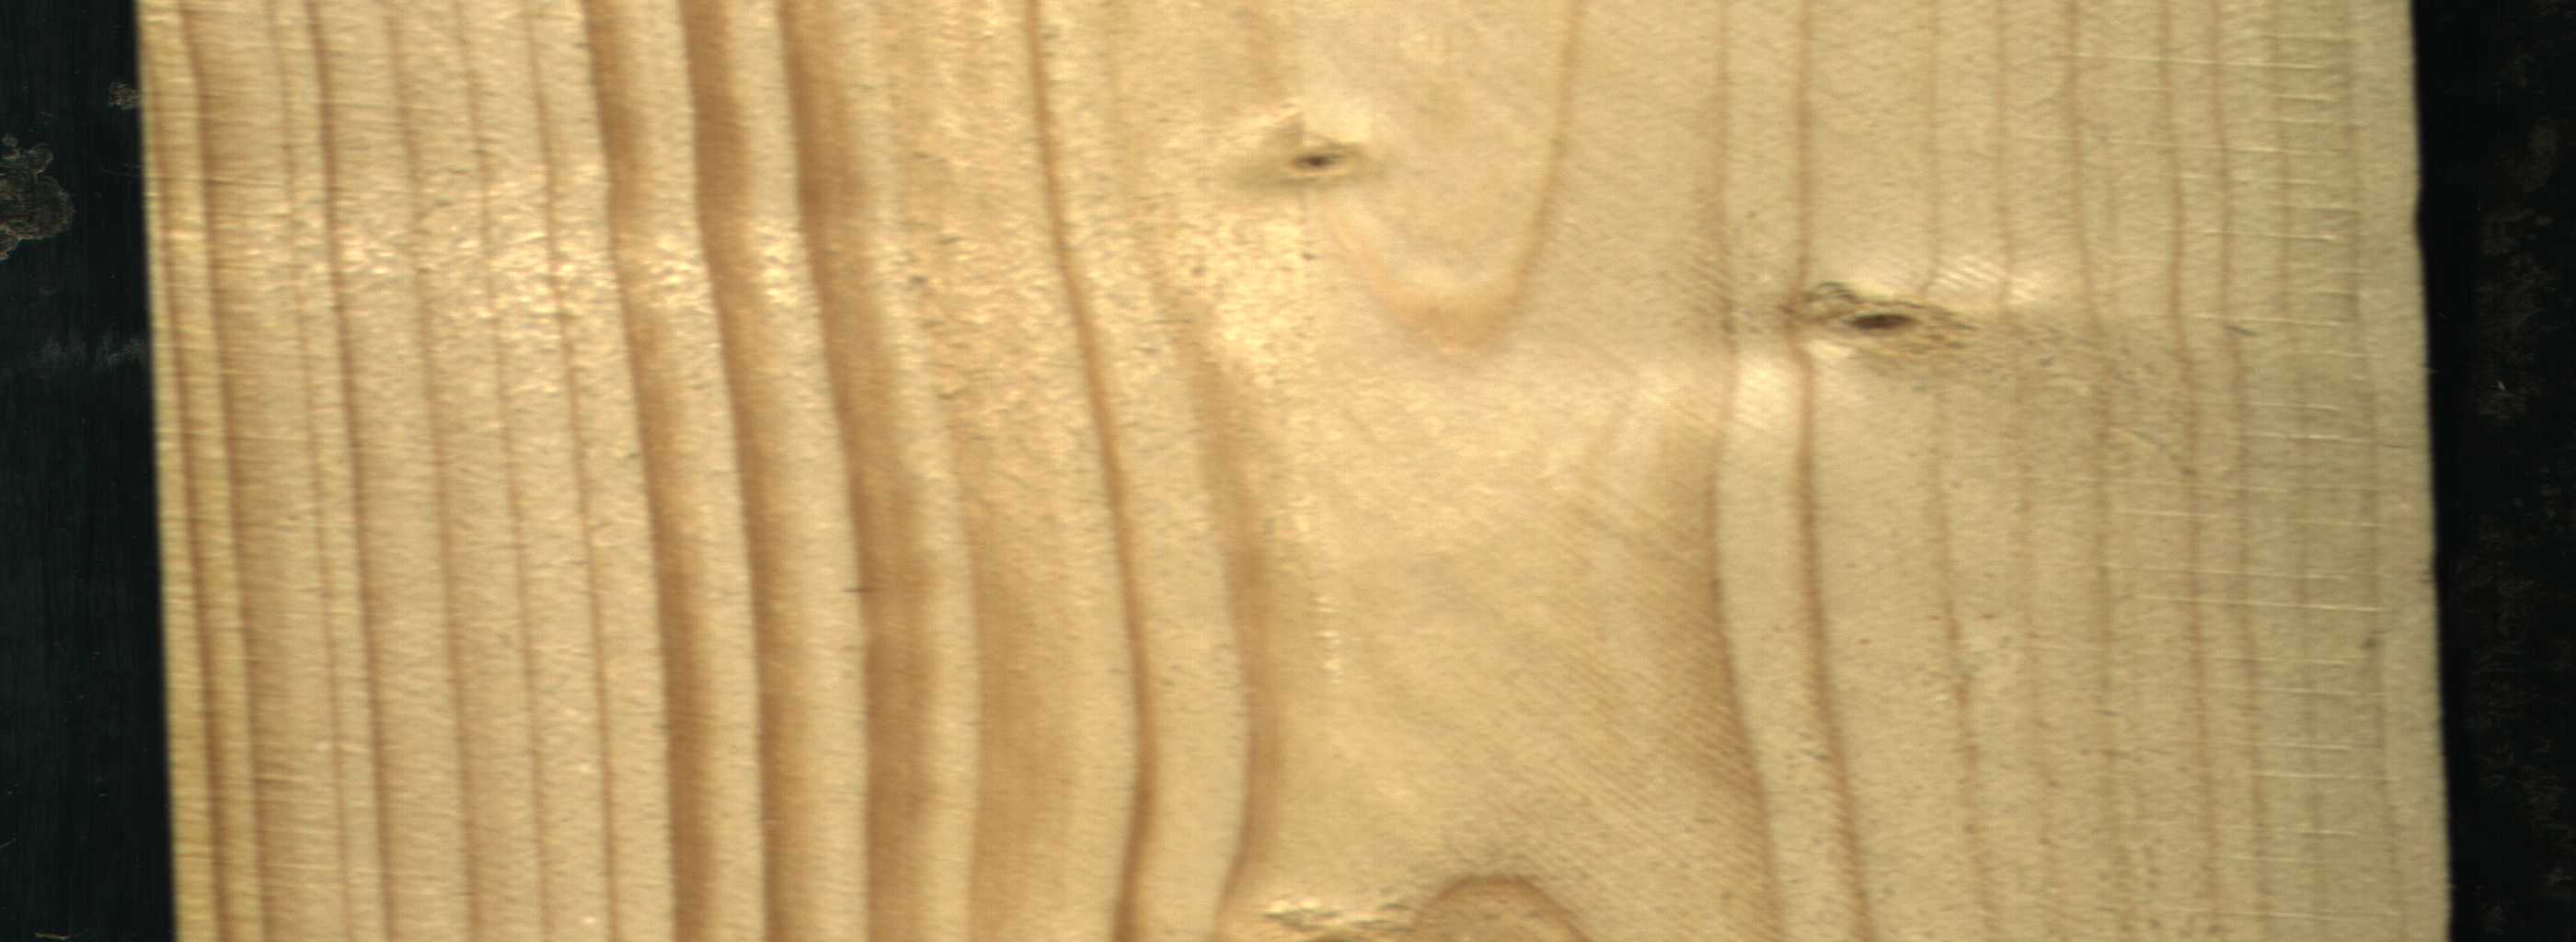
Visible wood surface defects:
Live_Knot
Live_Knot